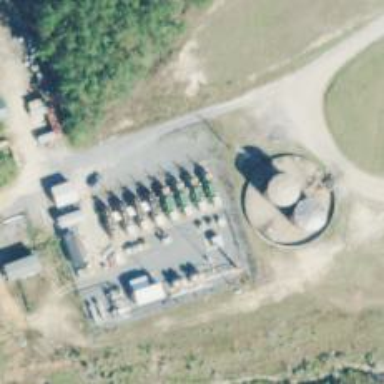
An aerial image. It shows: Generator is pictured.